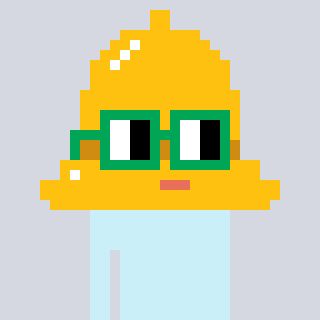
a pixel art character with square green glasses, a bell-shaped head and a grayscale-colored body on a cool background